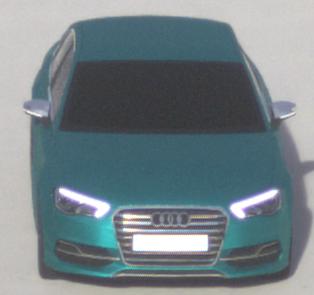
Make: Audi
Model: S3
Detailed model: 8V
Model produced from: 2013
Model produced until: 2020
Doors: 4
Color: blue
Road condition: dry road
Daytime: morning or afternoon
Contrast: high contrast